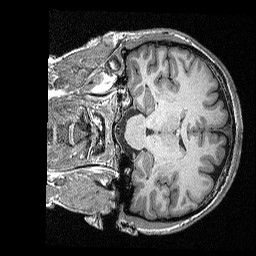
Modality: T1map
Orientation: coronal